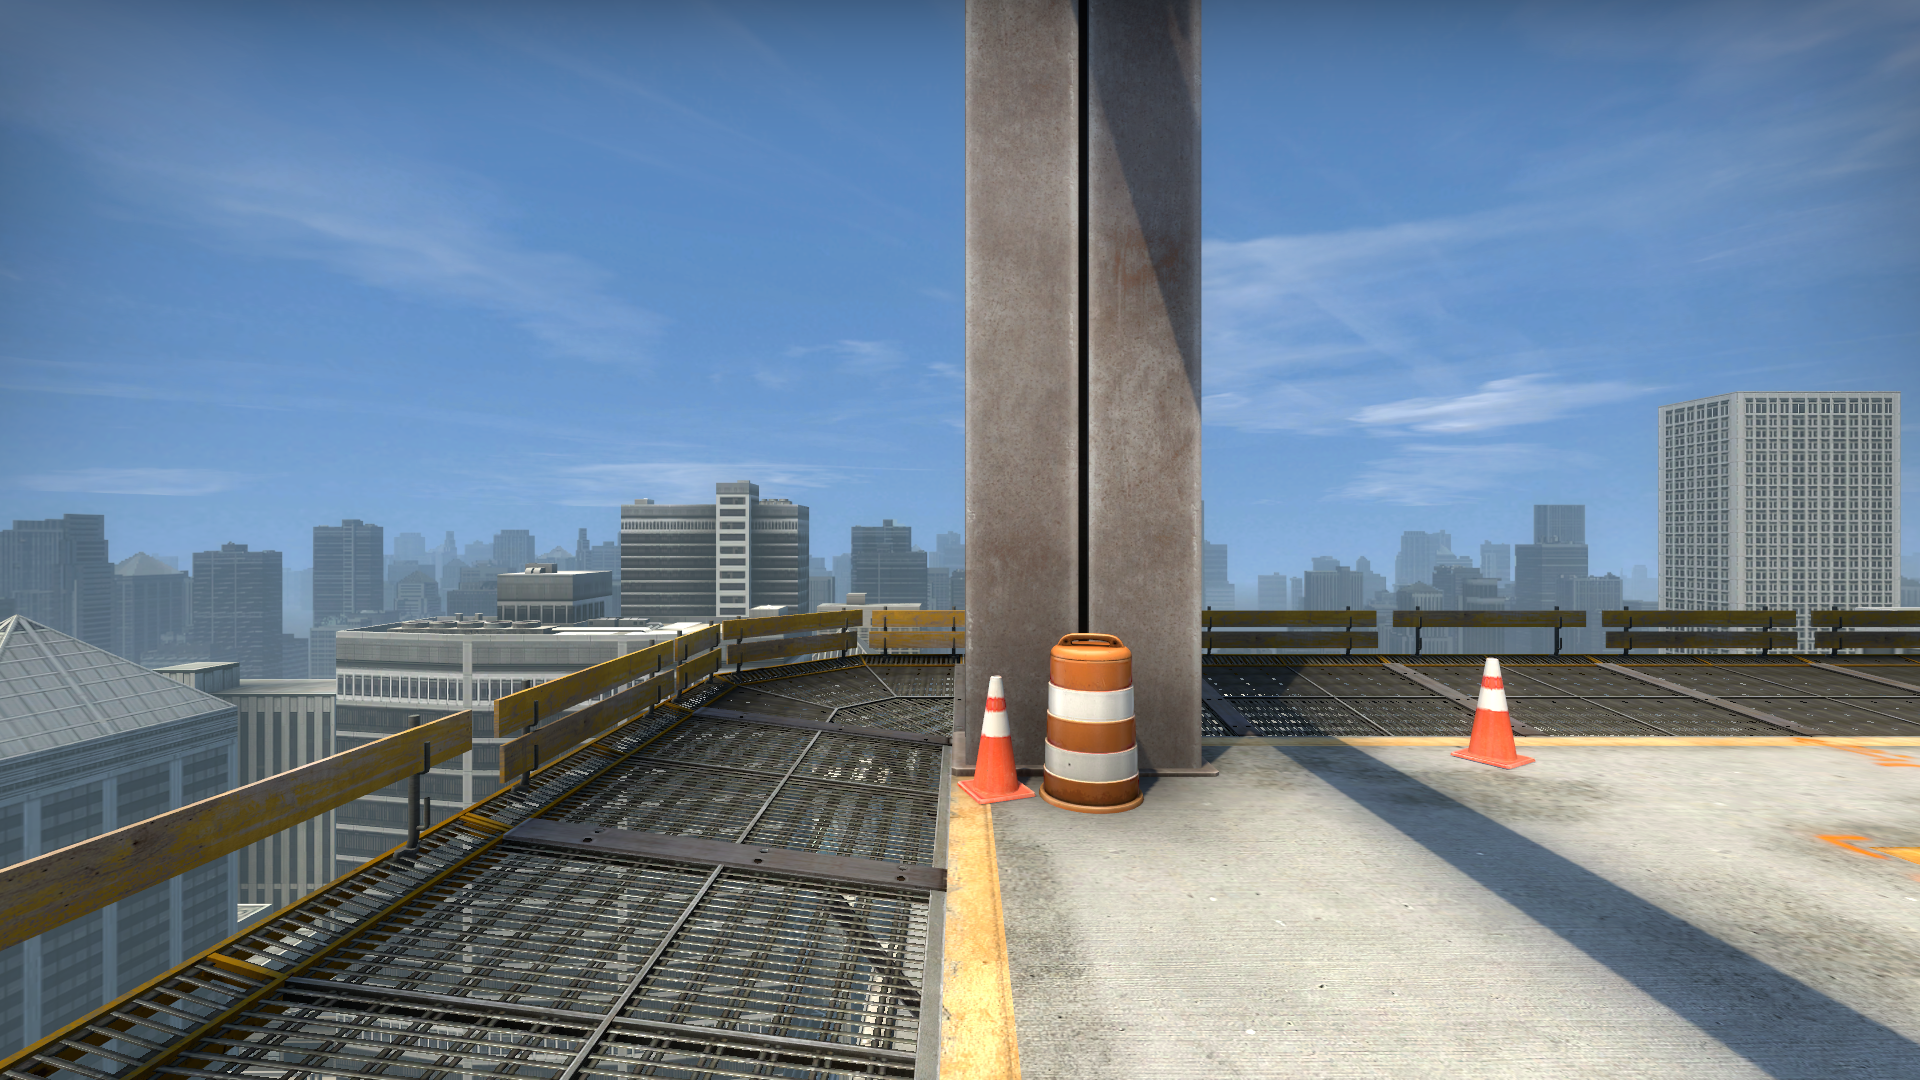
Map: de_vertigo